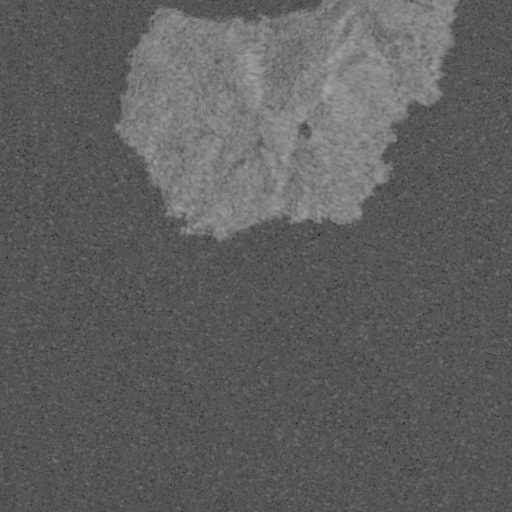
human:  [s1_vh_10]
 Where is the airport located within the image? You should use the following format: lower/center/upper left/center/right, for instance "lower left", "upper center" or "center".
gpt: The airport is located in the upper right of the image.
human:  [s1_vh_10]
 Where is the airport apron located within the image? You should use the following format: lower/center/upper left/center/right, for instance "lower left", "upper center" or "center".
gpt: The airport apron is located in the upper right of the image.
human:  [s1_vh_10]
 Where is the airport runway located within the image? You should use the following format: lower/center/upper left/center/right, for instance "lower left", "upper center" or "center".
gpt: The airport runway is located in the upper right of the image.
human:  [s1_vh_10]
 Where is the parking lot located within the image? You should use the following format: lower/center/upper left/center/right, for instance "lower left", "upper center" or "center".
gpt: There is no parking lot in the image.

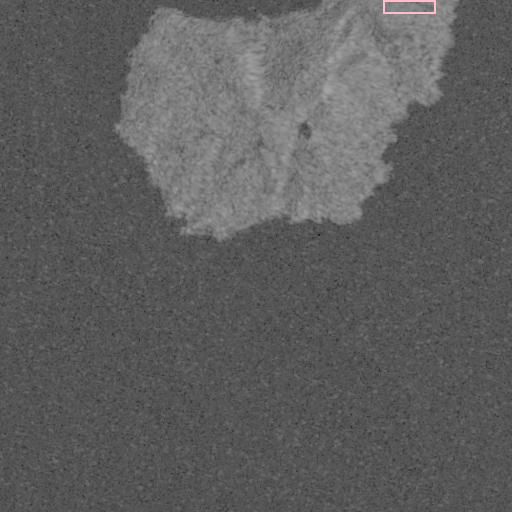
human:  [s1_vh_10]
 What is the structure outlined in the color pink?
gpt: The structure outlined in pink is an airport.
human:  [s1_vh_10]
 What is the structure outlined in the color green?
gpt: There is no green outline.